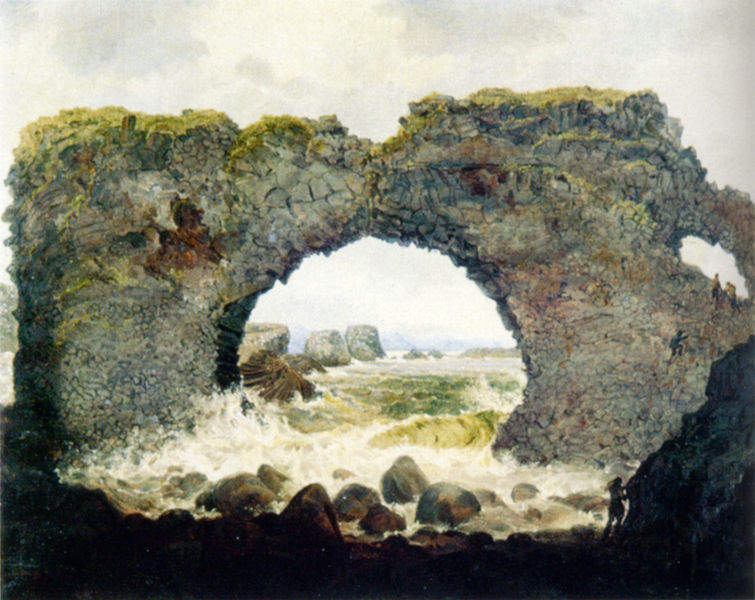
Künstler: Christian Ezdorf
Institution: S.M. der König von Schweden
Schlagwörter: blau, dunkel, felsen, gemälde, himmel, mann, meer, schatten, wasser, weiß, wolken, fluss, gelb, grün, landschaft, menschen, see, ufer, braun, frau, frisur, grau, hell, köpfe, licht, schwarz, gras, rot, wiese, alt, augen, mensch, stein, steine, bild, öl, ferne, horizont, natur, weite, brücke, gewässer, sträucher, auge, haare, pflanzen, rund, gischt, kieselsteine, küste, strand, welle, wellen, küssen, bogen, fels, klippen, mauer, klein, weis, brandung, sturm, stürmisch, unwetter, wellenbrecher, durchgang, tor, ozean, ruine, torbogen, algen, moos, loch, bedrohlich, portal, bewachsen, gelbgrün, klettern, bau, zerklüftet, kliff, branden, durchsicht, schnauzen, strum, elsen, gebaut, durchlass, rest, schwaraz, kamelköpfe, felsdurchbruch, felsetoor